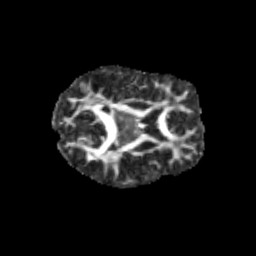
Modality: FA
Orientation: axial
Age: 11
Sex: female
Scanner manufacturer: siemens
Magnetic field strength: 3 T
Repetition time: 3.8 s
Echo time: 0.07 s